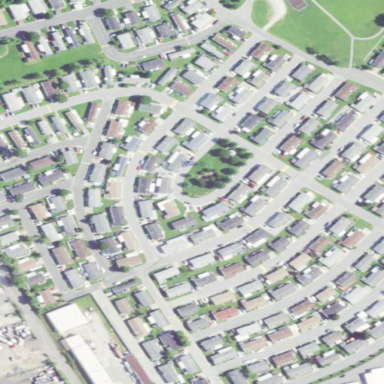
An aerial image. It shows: Residential area with mobile homes.